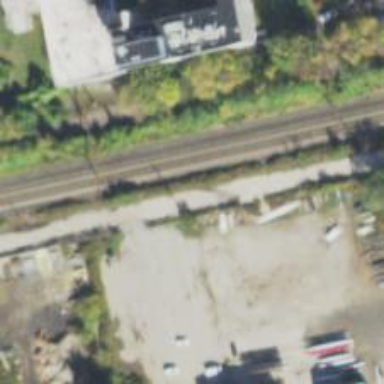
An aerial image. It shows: Abandoned railway.